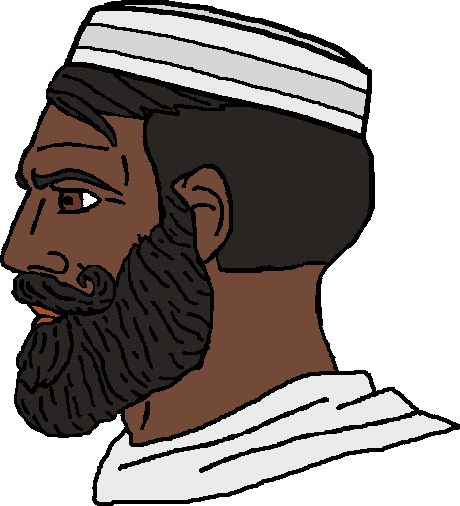
Label: 4_Yes_Chad